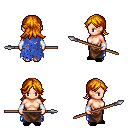
a pixel art fantasy rpg character, female body template, human, light skin, blue tattered cape, robe skirt, dark blonde loose hair, white cloth bracers, black slippers, spear, four views (front, back, left, right), 2x2 character sprite sheet, small pixel art, hard edges, no anti-aliasing